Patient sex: F
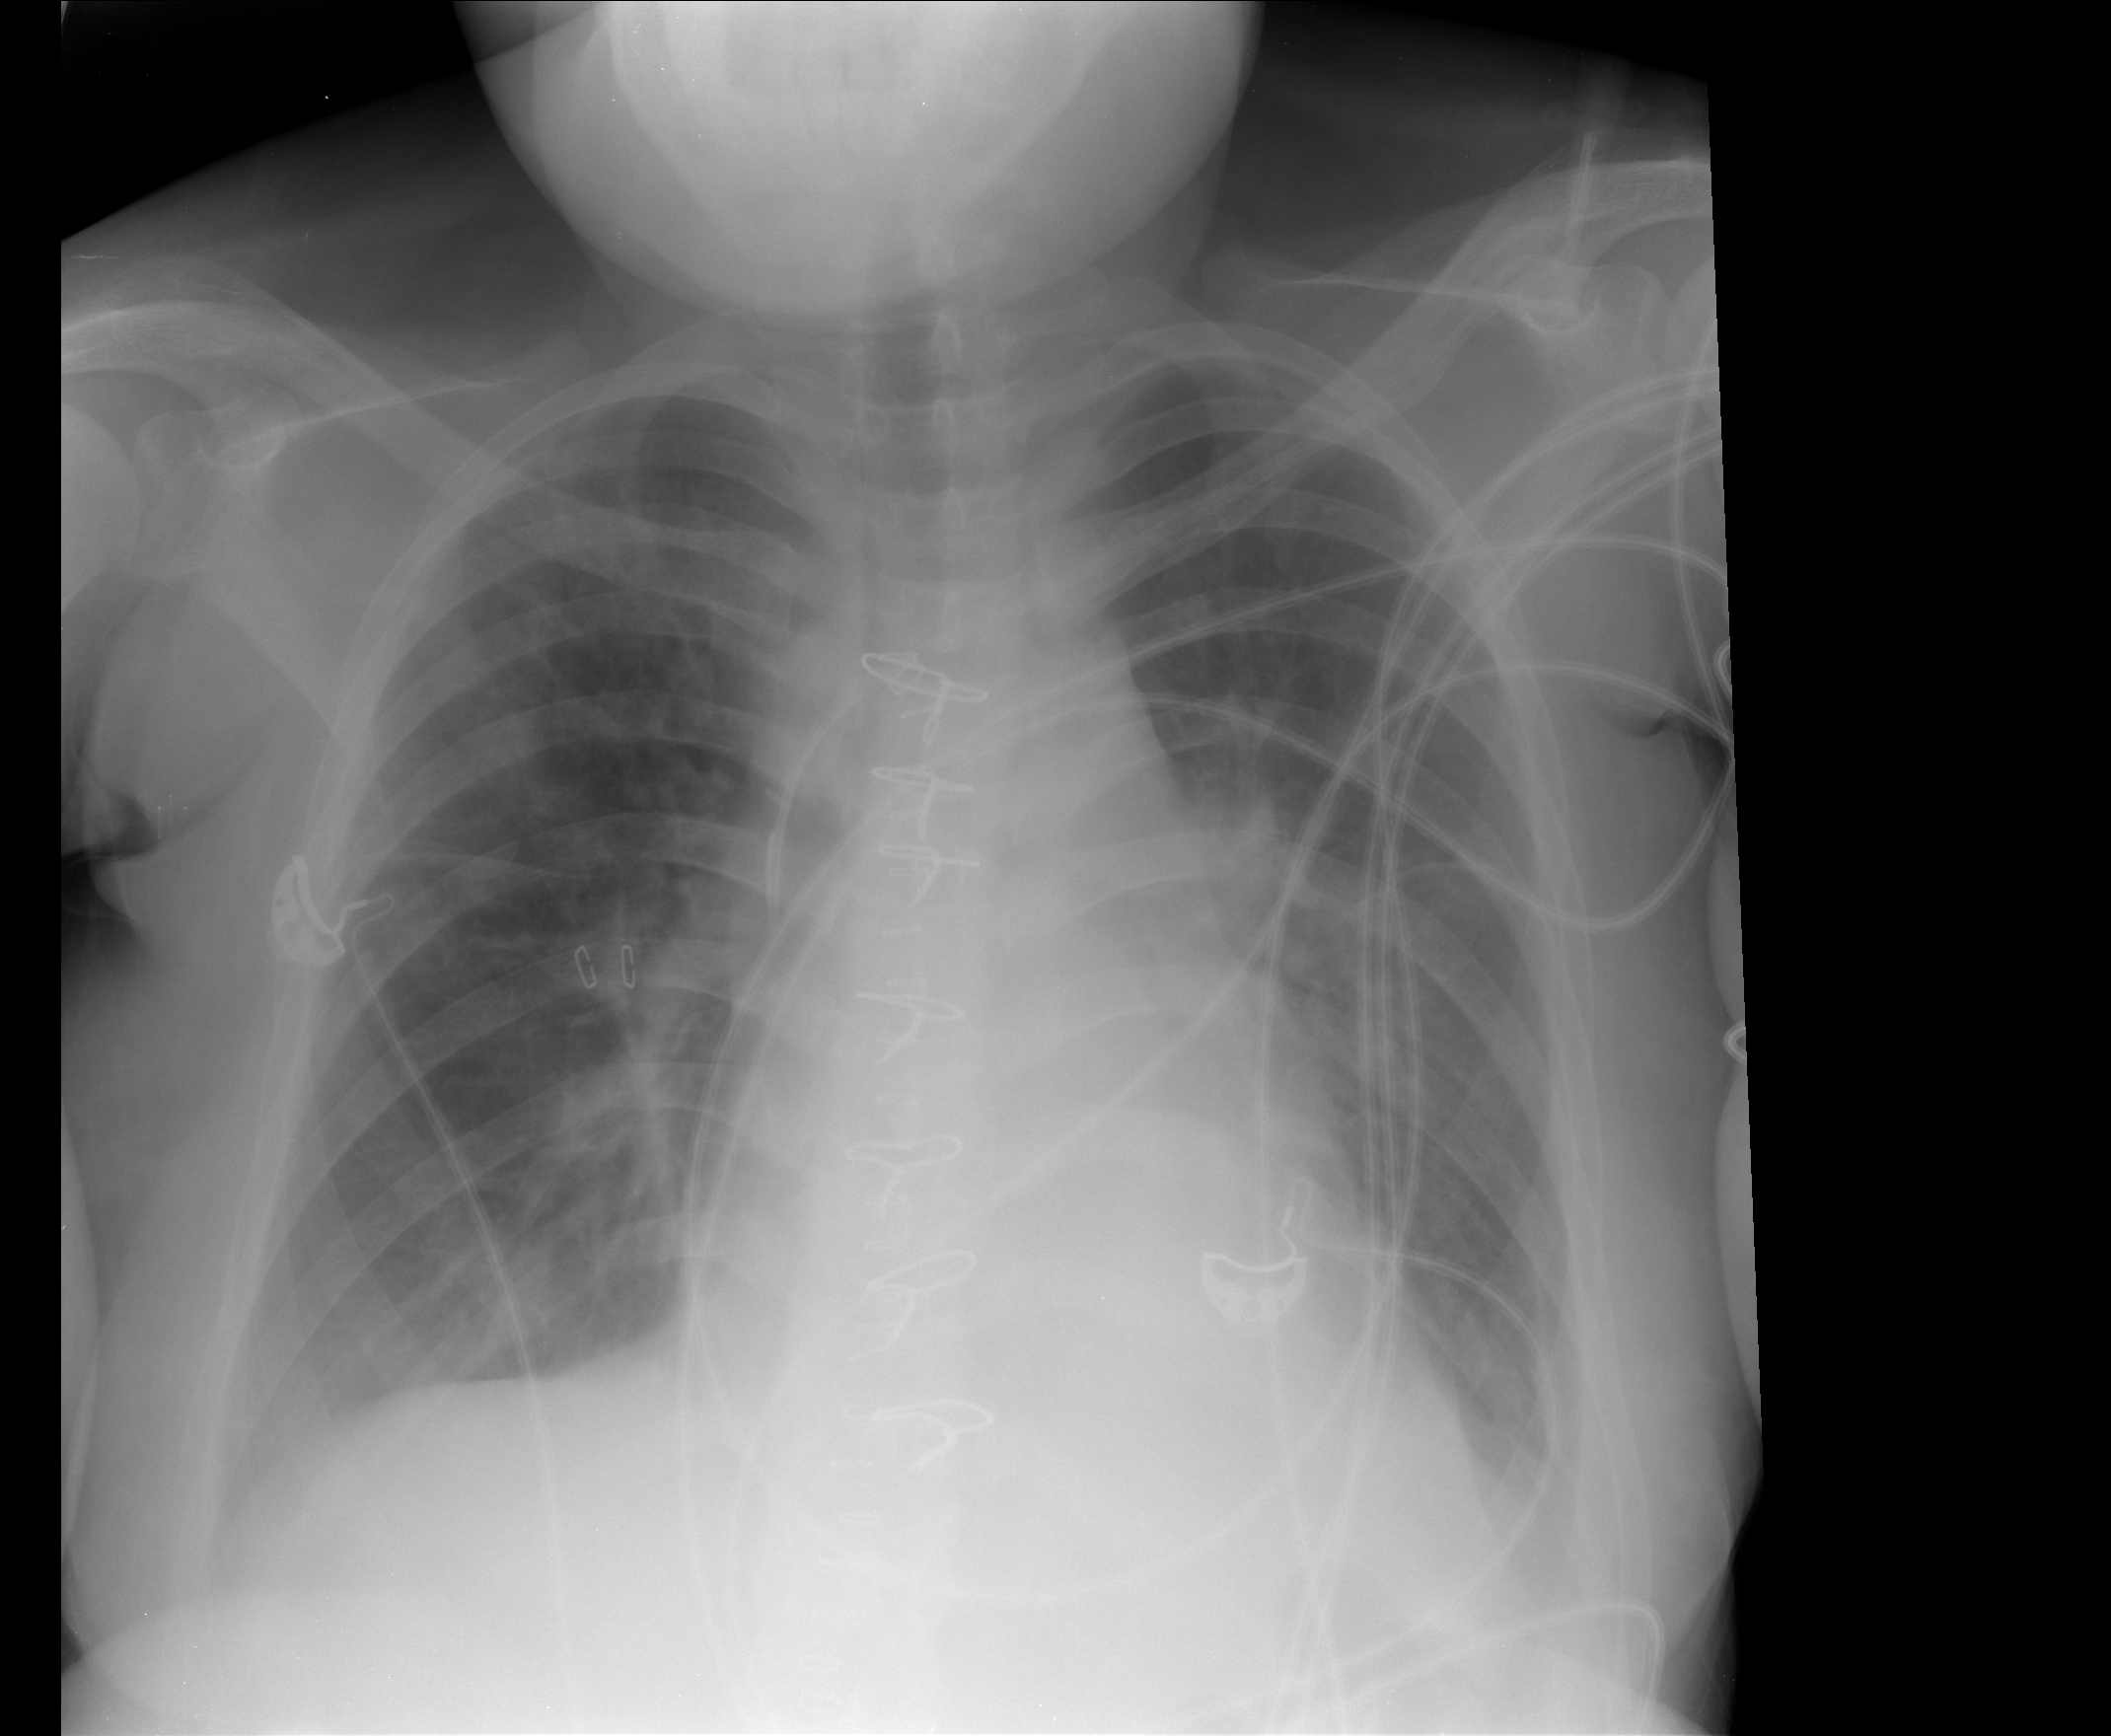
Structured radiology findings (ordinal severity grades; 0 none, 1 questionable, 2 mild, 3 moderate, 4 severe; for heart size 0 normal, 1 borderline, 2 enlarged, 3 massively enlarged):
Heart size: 0
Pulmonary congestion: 2
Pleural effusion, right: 2
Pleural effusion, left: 2
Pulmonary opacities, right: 2
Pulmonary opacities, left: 2
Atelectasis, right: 2
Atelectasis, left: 1